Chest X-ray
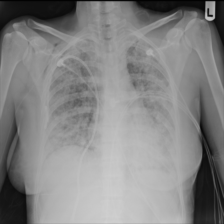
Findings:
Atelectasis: negative
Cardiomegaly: negative
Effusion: negative
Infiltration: negative
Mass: negative
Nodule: negative
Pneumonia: negative
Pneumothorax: positive
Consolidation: negative
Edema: negative
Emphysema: positive
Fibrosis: negative
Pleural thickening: negative
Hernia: negative